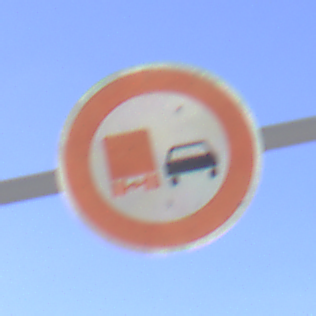
Verkehrszeichen: UeberholverbotKraftfahrzeuge
Umgebung: Outdoor, Nature
Tageszeit: Midday
Wetter: Clear
Licht: Natural
Jahreszeit: NotSpecified
Kontrast: HighContrast